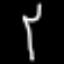
Label: fork